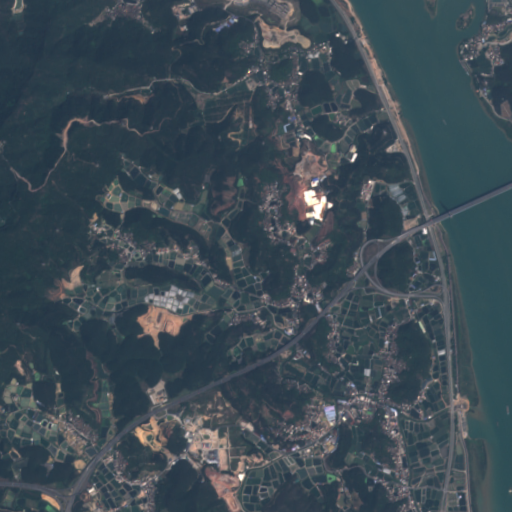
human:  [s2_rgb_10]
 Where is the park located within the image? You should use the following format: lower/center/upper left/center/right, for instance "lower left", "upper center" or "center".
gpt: The park is located in the upper right of the image.
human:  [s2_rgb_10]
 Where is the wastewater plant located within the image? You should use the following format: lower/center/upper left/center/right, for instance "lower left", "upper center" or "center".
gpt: The wastewater plant is located in the upper right of the image.
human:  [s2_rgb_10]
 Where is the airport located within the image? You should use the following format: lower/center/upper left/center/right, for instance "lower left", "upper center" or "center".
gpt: There is no airport in the image.